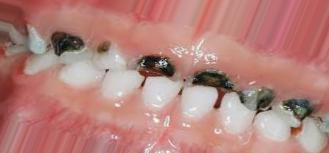
Condition: Caries